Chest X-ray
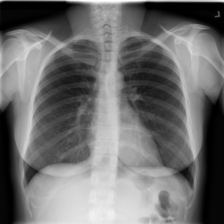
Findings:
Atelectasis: negative
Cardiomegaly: negative
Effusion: negative
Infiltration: negative
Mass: negative
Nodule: negative
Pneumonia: negative
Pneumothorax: negative
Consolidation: negative
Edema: negative
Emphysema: negative
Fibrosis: negative
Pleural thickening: negative
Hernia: negative